Question: how can i get final table? I want to merge so that if it compares and there is an empty column in a record, it fills it up with the latter value. The rules are that storetype should appear only once for each user

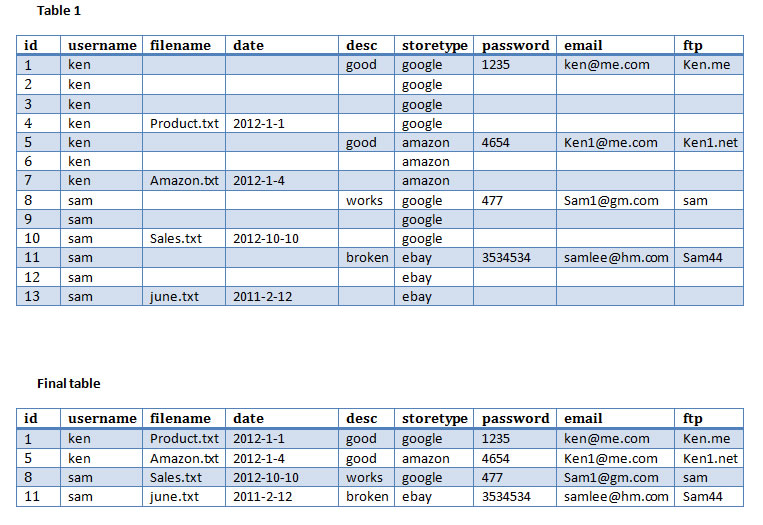
Answer: It looks like you're grouping by 'username' and 'storetype'. Try running this:
'''
select min(id), username, min(filename), min(date), min(desc), storetype,
min(password), min(email), min(ftp)
from table1
group by username, storetype
'''
Note, of course, this will work in the case you really have the data as you displayed in your screenshot, i.e., only 1 non-null value per each 'username' and 'storetype' pair in each column but the 'id' column. In that case, the 'id' column, it looks like you chose the minimum, so the query will result in that too.